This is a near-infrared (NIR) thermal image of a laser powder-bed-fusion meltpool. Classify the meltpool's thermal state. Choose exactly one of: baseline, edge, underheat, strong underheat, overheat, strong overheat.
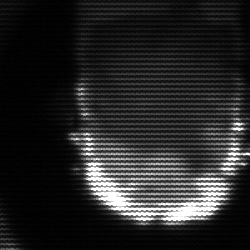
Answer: baseline